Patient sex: F
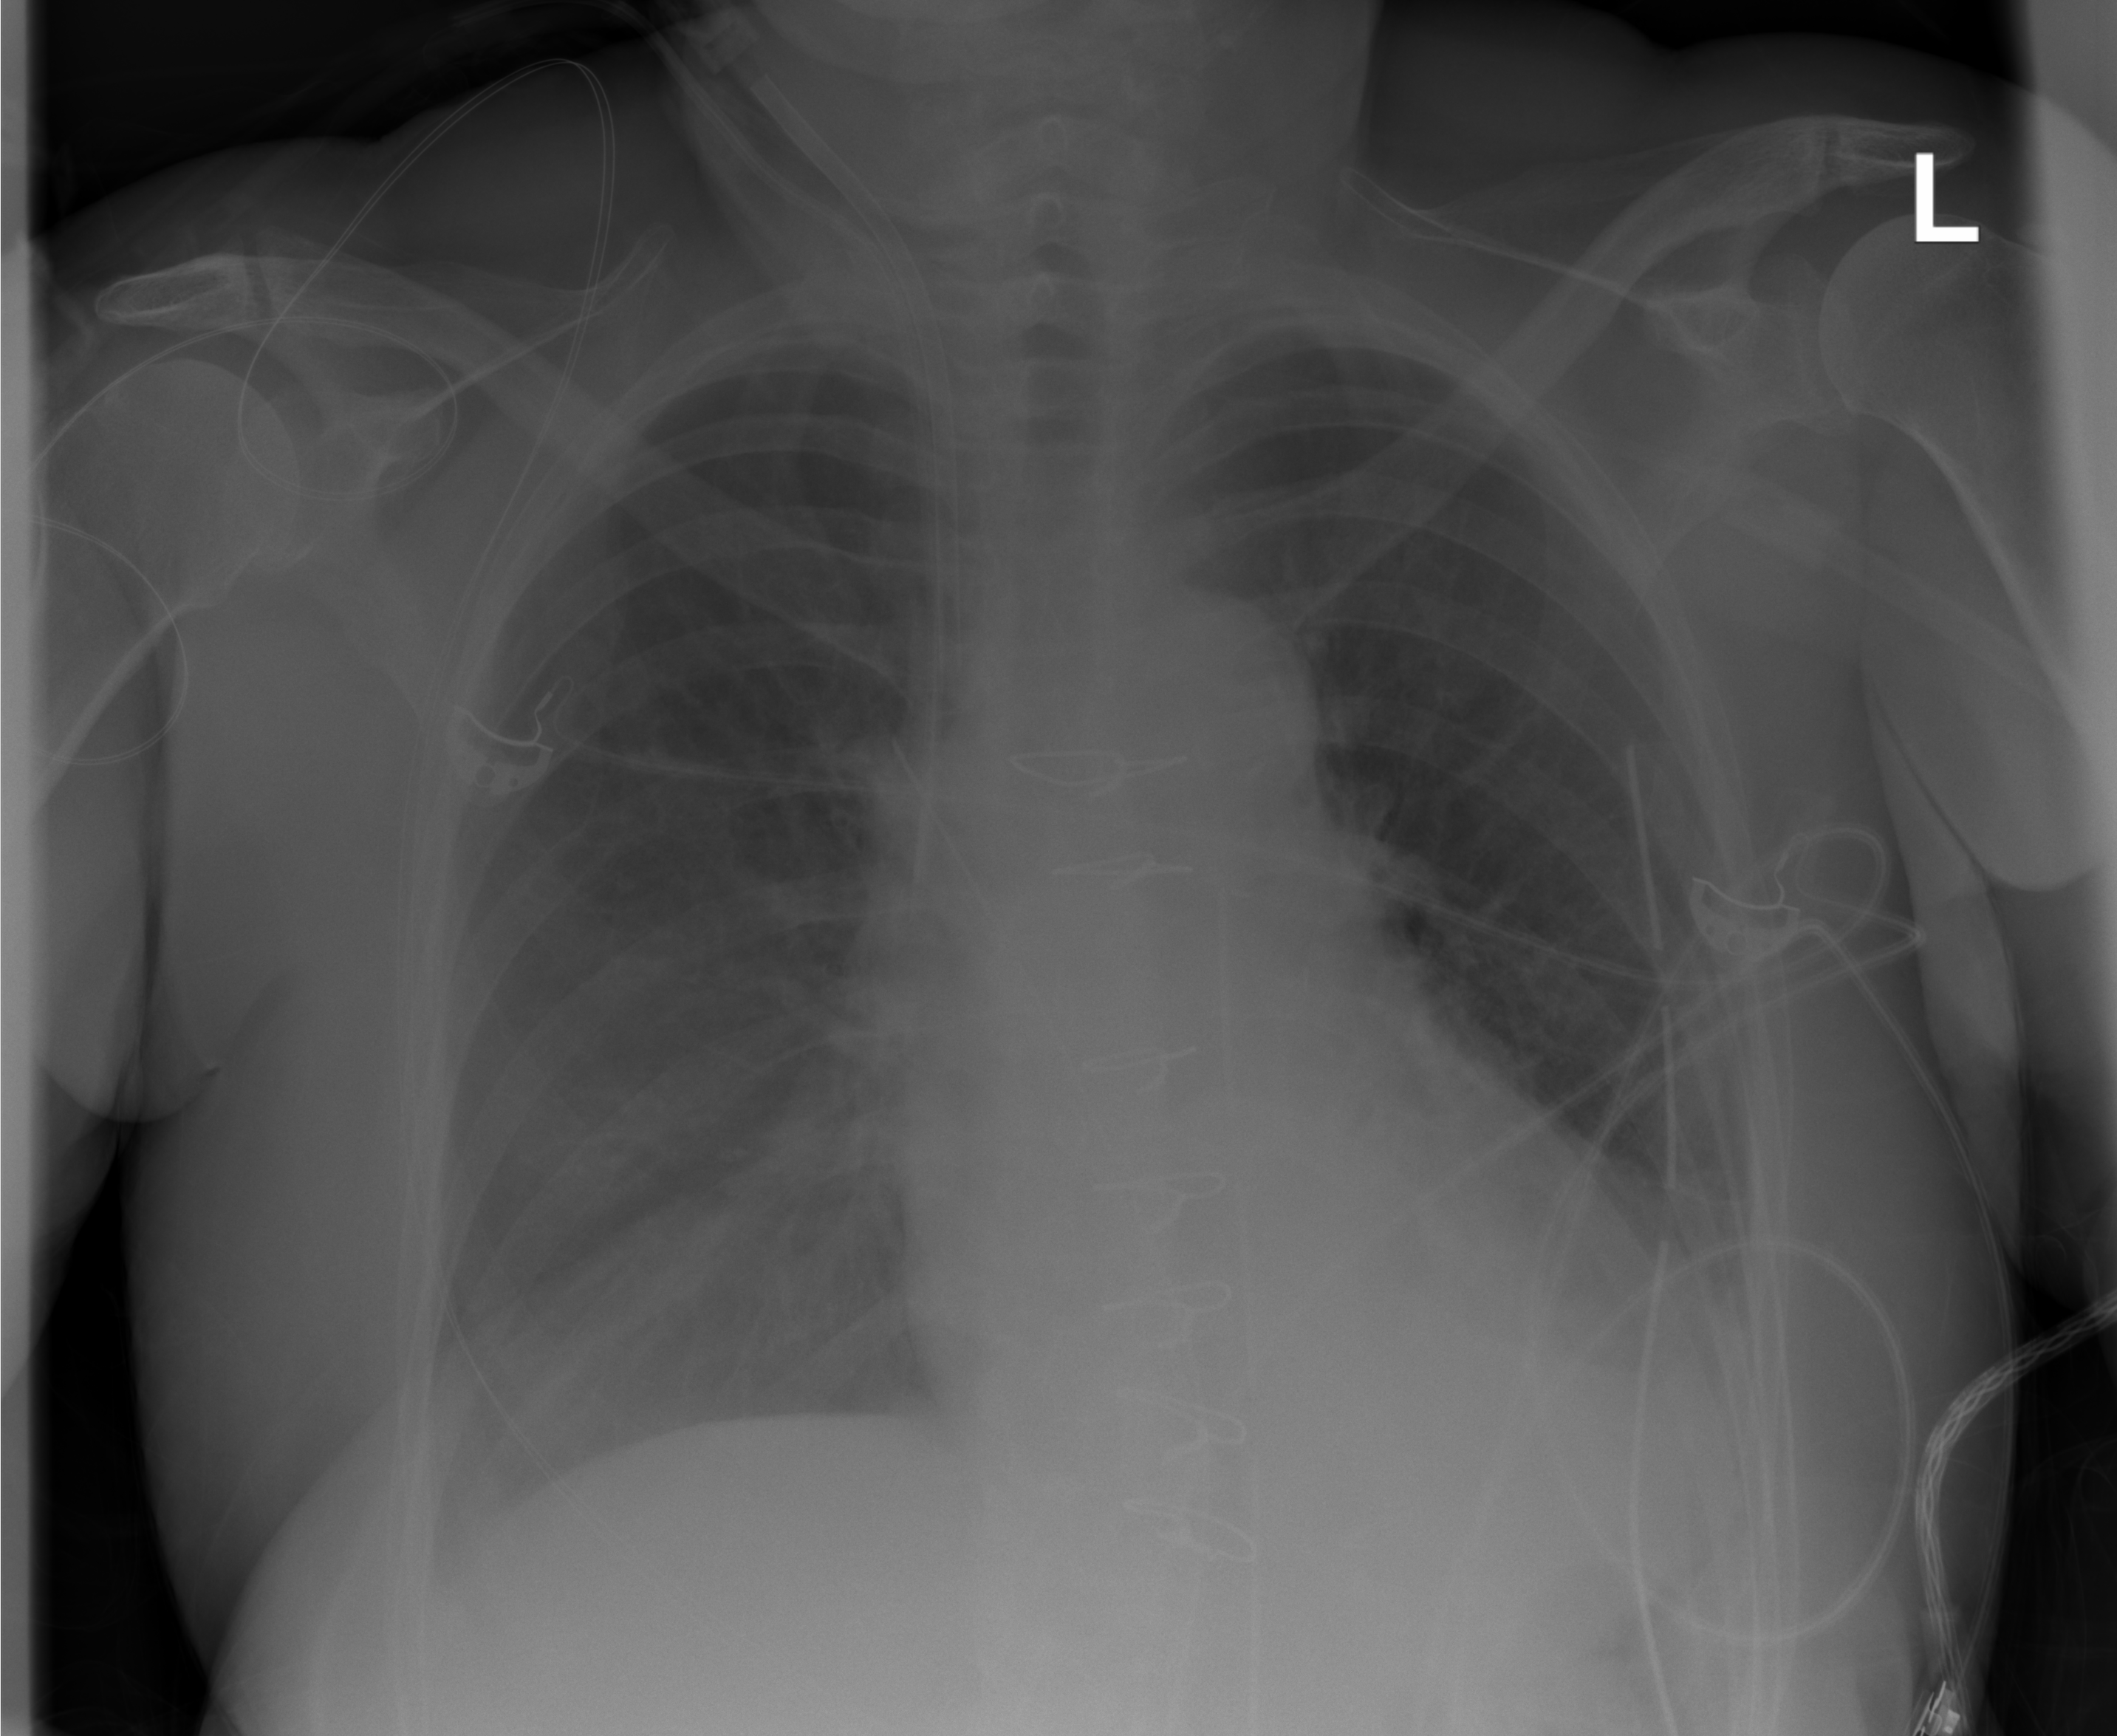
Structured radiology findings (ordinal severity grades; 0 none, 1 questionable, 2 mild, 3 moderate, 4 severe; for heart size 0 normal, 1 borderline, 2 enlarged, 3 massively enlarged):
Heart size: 0
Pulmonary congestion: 0
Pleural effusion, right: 2
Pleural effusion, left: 1
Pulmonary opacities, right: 0
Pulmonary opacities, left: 0
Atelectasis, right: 0
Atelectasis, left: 2